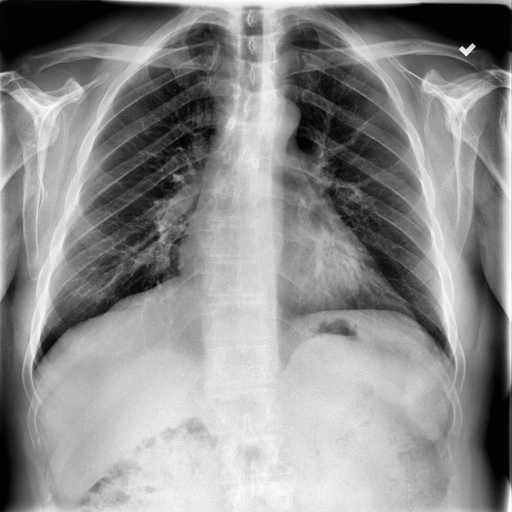
Finding: NORMAL